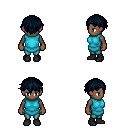
a pixel art fantasy rpg character, female body template, human, dark skin, teal tunic, teal pants, raven short bangs hairstyle, black shoes, four views (front, back, left, right), 2x2 character sprite sheet, small pixel art, hard edges, no anti-aliasing